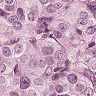
Metastatic tissue present: yes